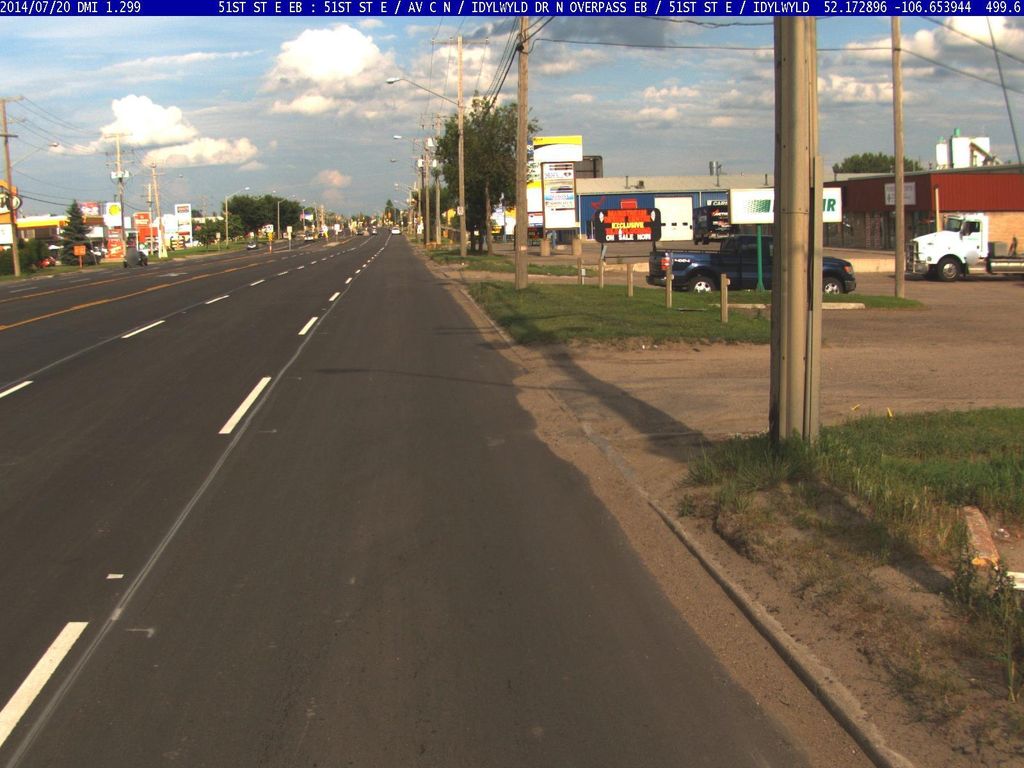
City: saskatoon